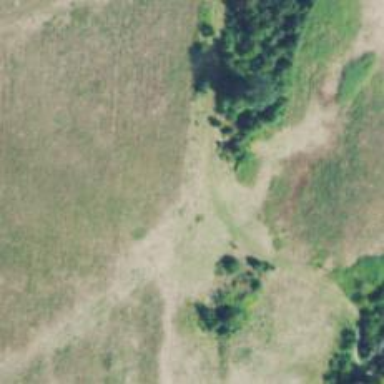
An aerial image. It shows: Bridleway.